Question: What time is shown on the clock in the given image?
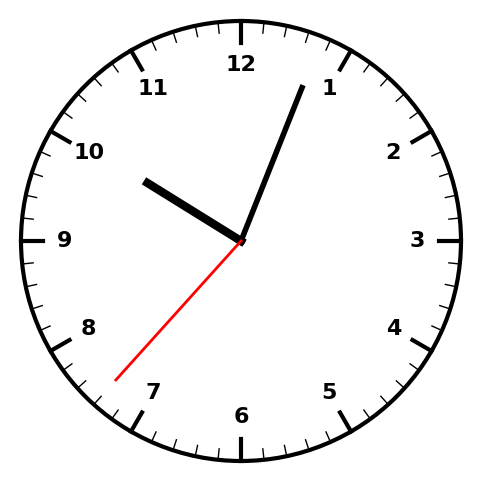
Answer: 10:03:37